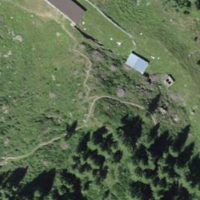
EUNIS habitat code: 44
Species observed at this site:
Rhododendron ferrugineum